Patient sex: F
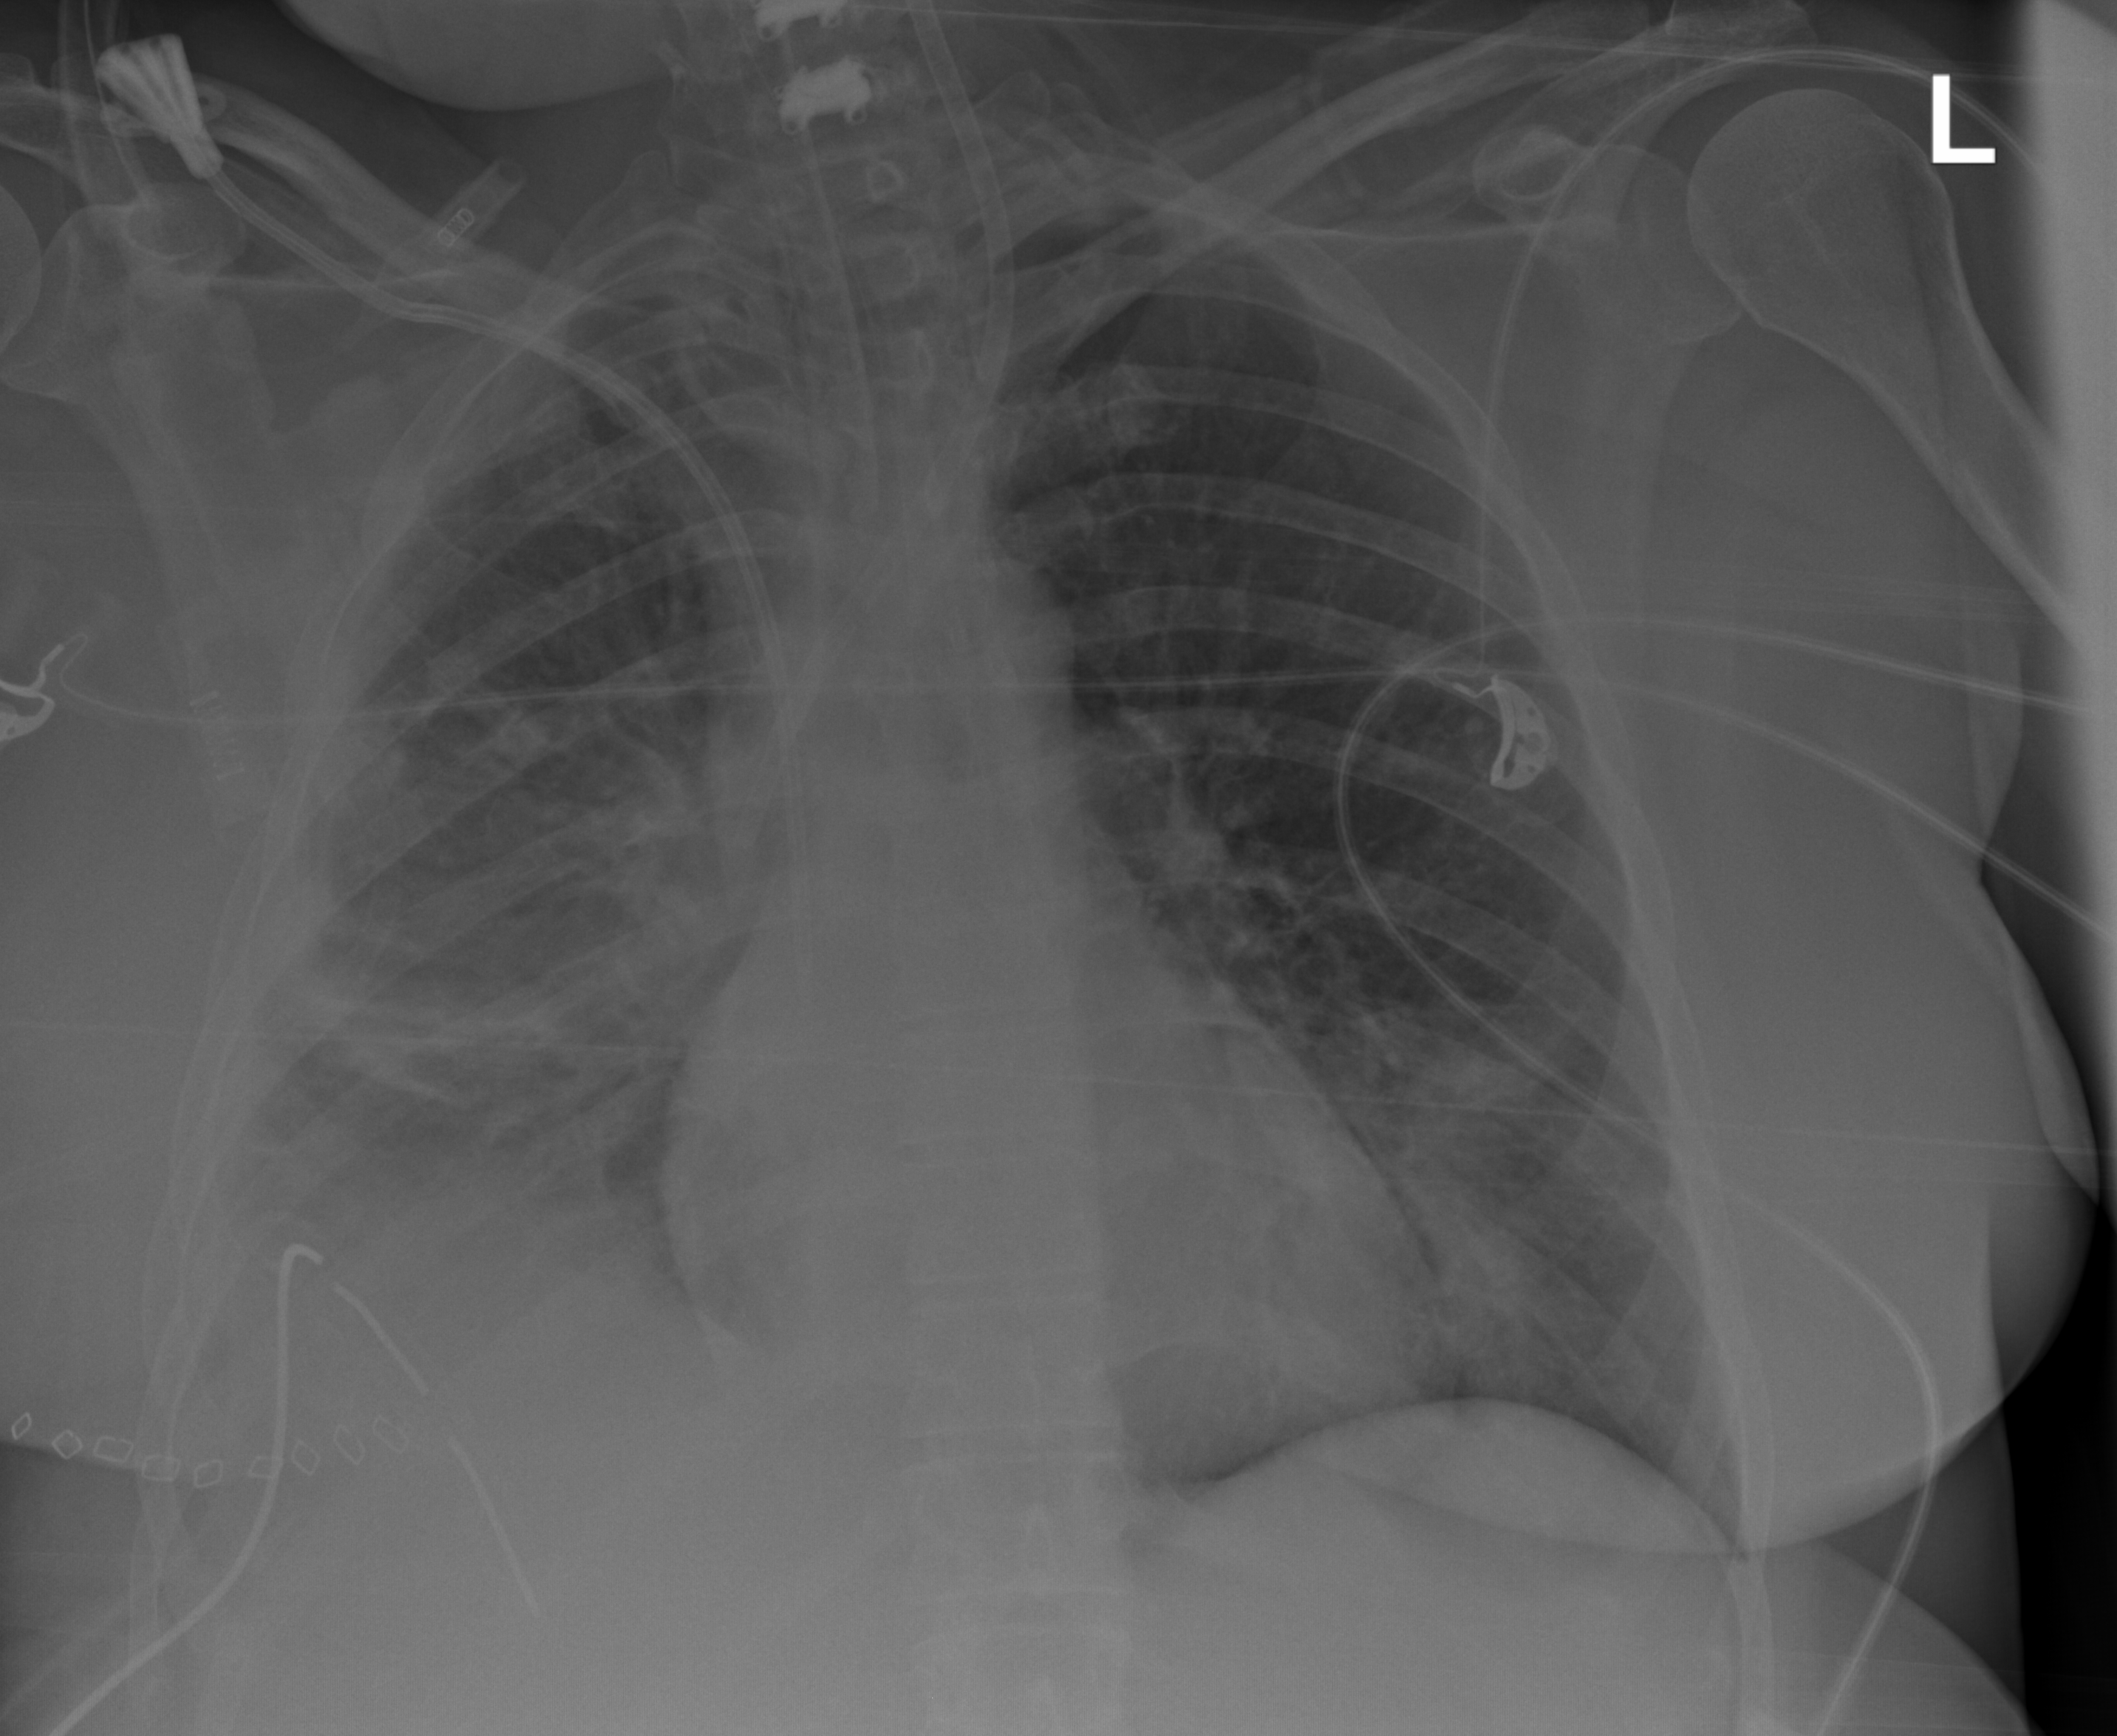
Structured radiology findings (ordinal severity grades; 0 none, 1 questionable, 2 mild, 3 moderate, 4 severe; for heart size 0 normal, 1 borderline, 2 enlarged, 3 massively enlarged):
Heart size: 0
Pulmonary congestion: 2
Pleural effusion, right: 2
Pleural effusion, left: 0
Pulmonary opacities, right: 3
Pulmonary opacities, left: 2
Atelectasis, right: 3
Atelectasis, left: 0